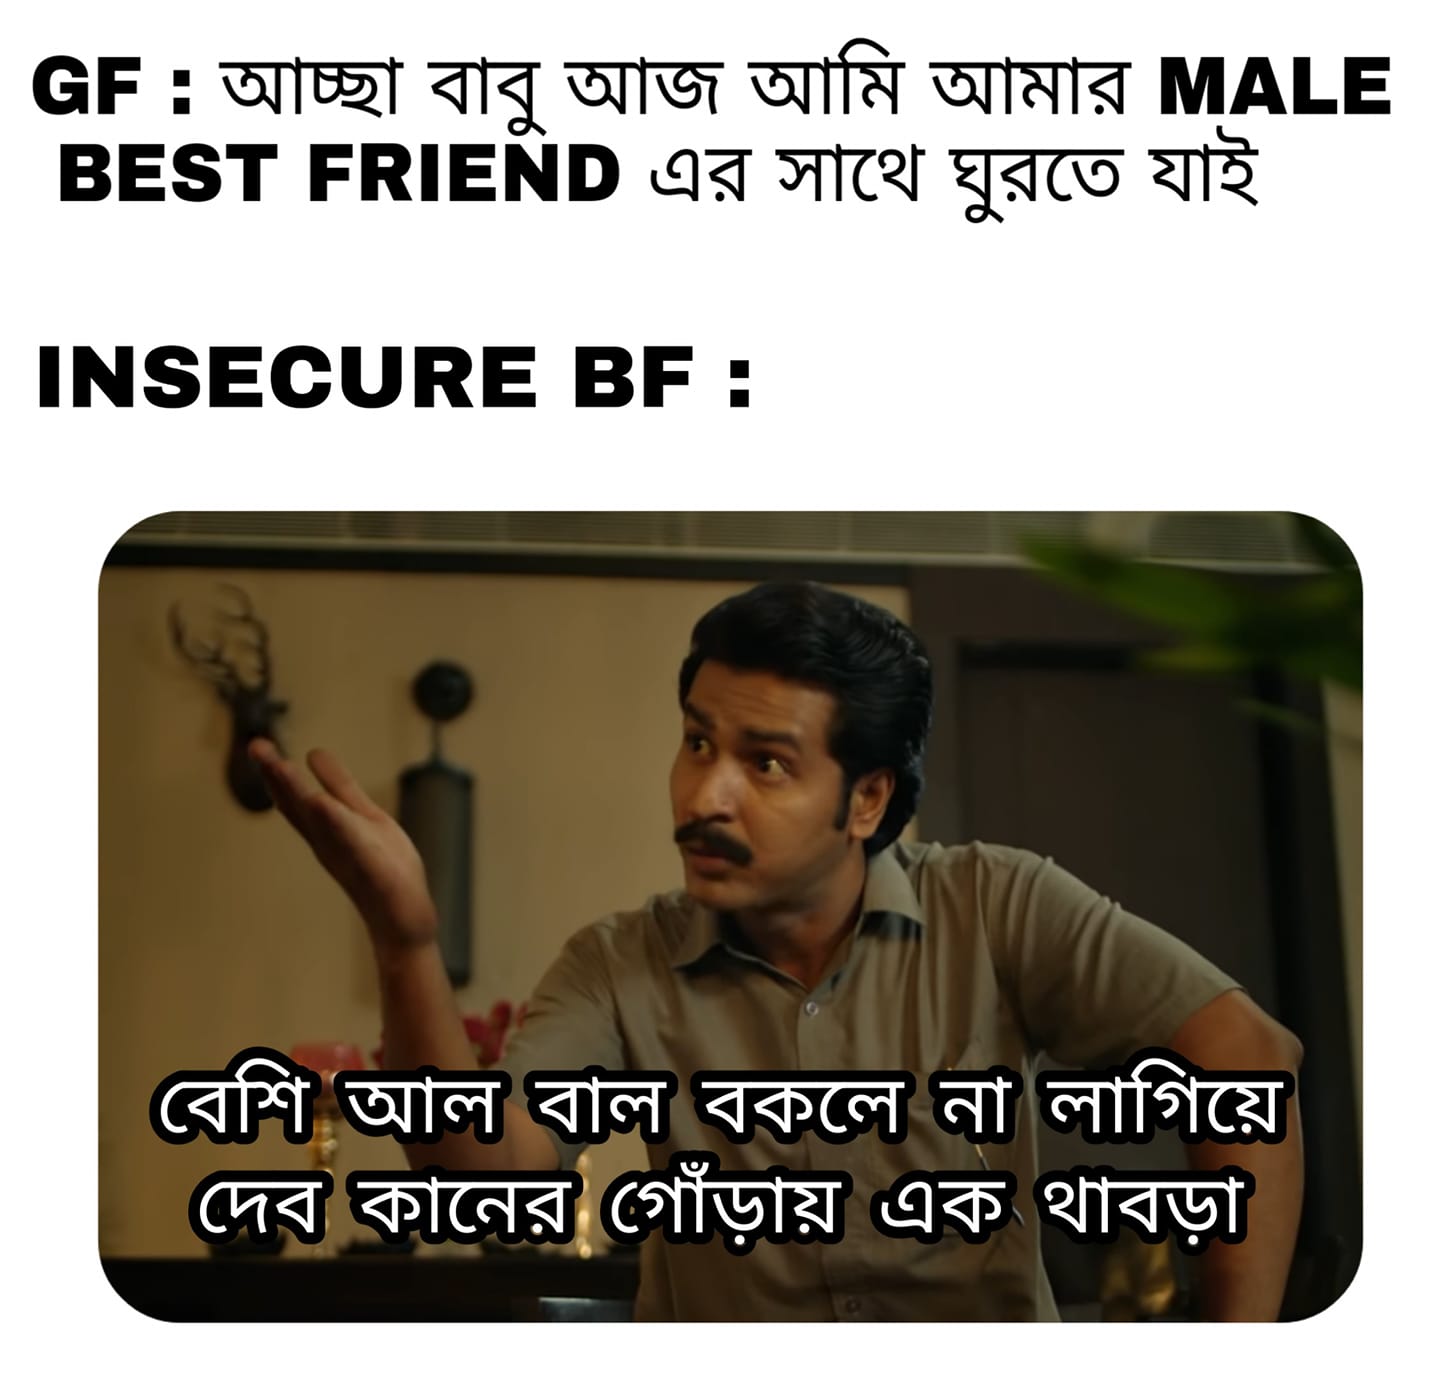
Caption: GF: আচ্ছা বাবু আজ আমি আমার MALE BEST FRIEND  এর সাথে ঘুরতে যাই     INSECURE BF : বেশি আল বাল বকলে না লাগিয়ে দেব কানের গোড়ায় এক থাবড়া
Label: hate